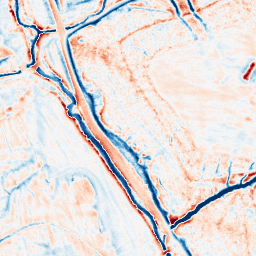
Category: edge_preserving
Decomposition family: guided
Decomposition parameters: radius: 4
eps: 0.001
Upsampling method: quadratic
Upsampling parameters: scale: 2
Upsampling scale: 2